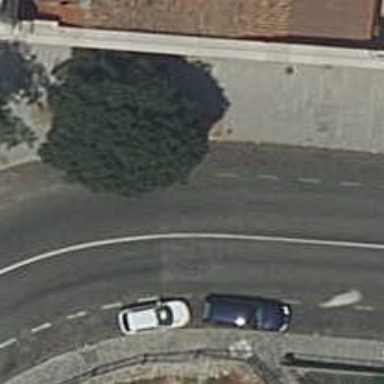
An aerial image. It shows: Tertiary road with shared cycle lane.